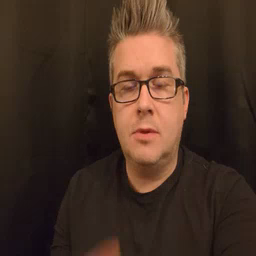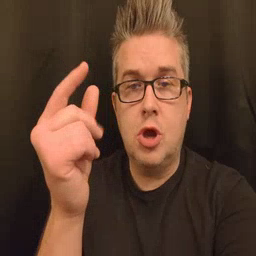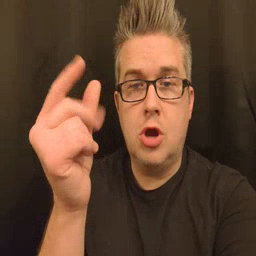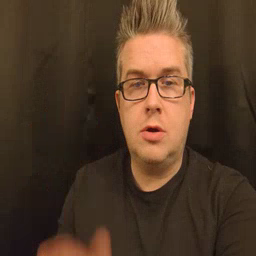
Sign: dog